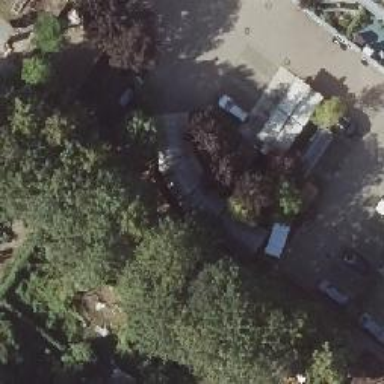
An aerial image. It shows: Parking entrance.